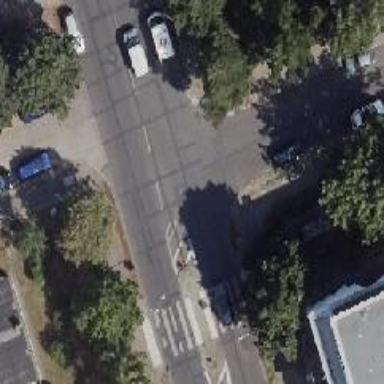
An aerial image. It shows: Road with "give way" sign.